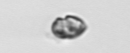
Label: Heterocapsa_rotundata